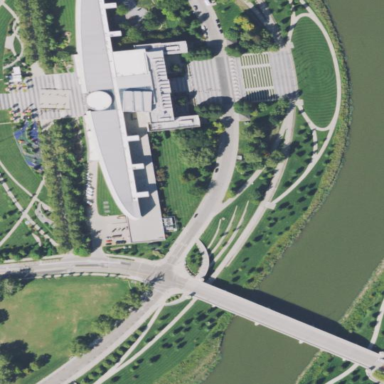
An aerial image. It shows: Museum housed in building.